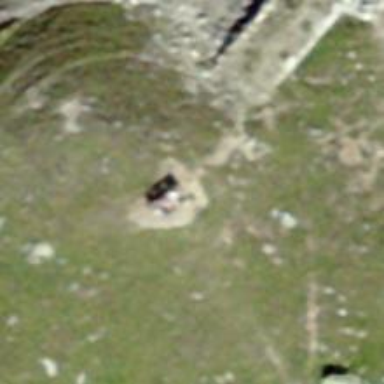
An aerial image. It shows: Bench.